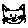
Label: cat